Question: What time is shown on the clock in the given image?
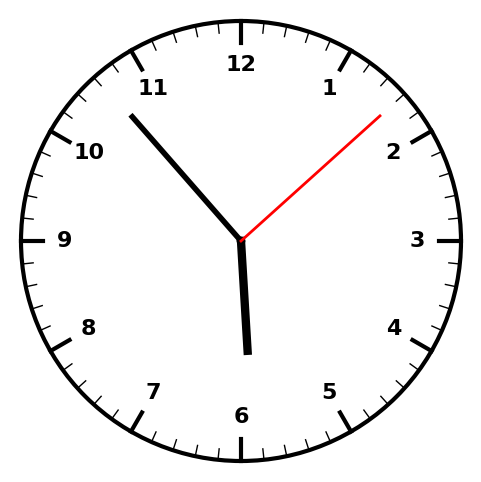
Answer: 05:53:08